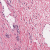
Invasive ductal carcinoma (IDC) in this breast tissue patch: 0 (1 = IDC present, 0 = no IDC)